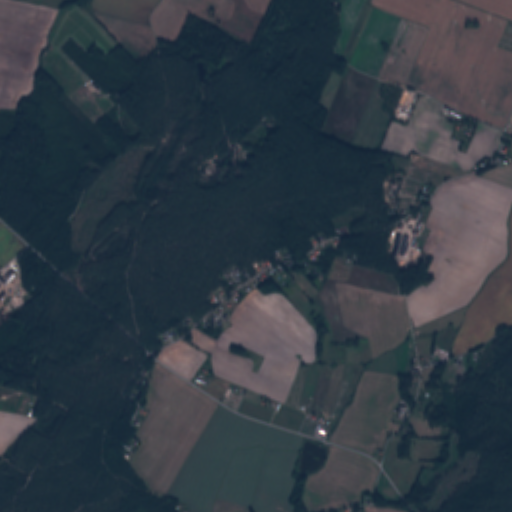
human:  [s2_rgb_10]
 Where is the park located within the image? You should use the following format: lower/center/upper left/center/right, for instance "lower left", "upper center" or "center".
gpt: The park is located in the upper center of the image.
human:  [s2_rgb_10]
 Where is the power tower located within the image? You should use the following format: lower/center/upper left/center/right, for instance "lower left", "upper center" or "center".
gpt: The power tower is located in the upper right of the image.
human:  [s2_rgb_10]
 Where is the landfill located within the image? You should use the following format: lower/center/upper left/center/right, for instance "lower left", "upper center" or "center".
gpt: There is no landfill in the image.